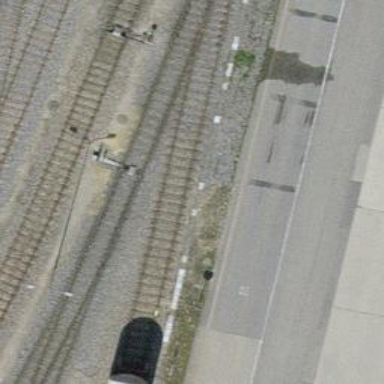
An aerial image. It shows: Railway switch.